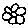
Label: flower